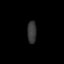
Tissue: lung
Cell type: Others
Senescence score: 0.1382
Nuclear area (px): 200
Mean DAPI intensity: 54.625